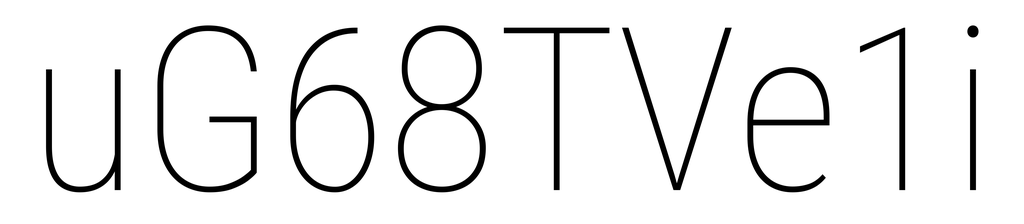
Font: Roboto_Condensed_Thin